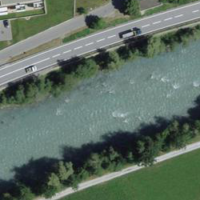
EUNIS habitat code: 15
Species observed at this site:
Prunus padus